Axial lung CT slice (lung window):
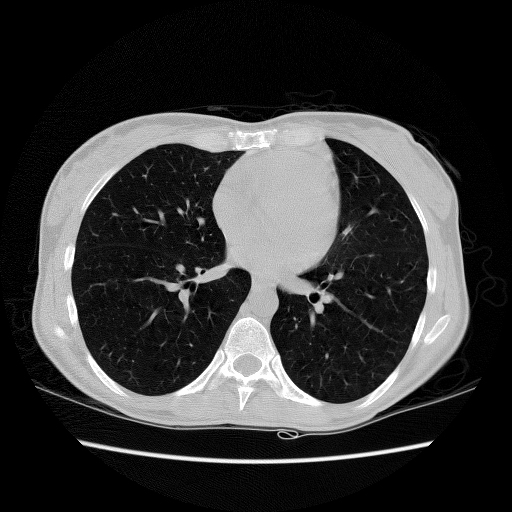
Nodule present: no